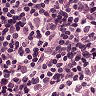
Metastatic tissue present: no